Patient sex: F
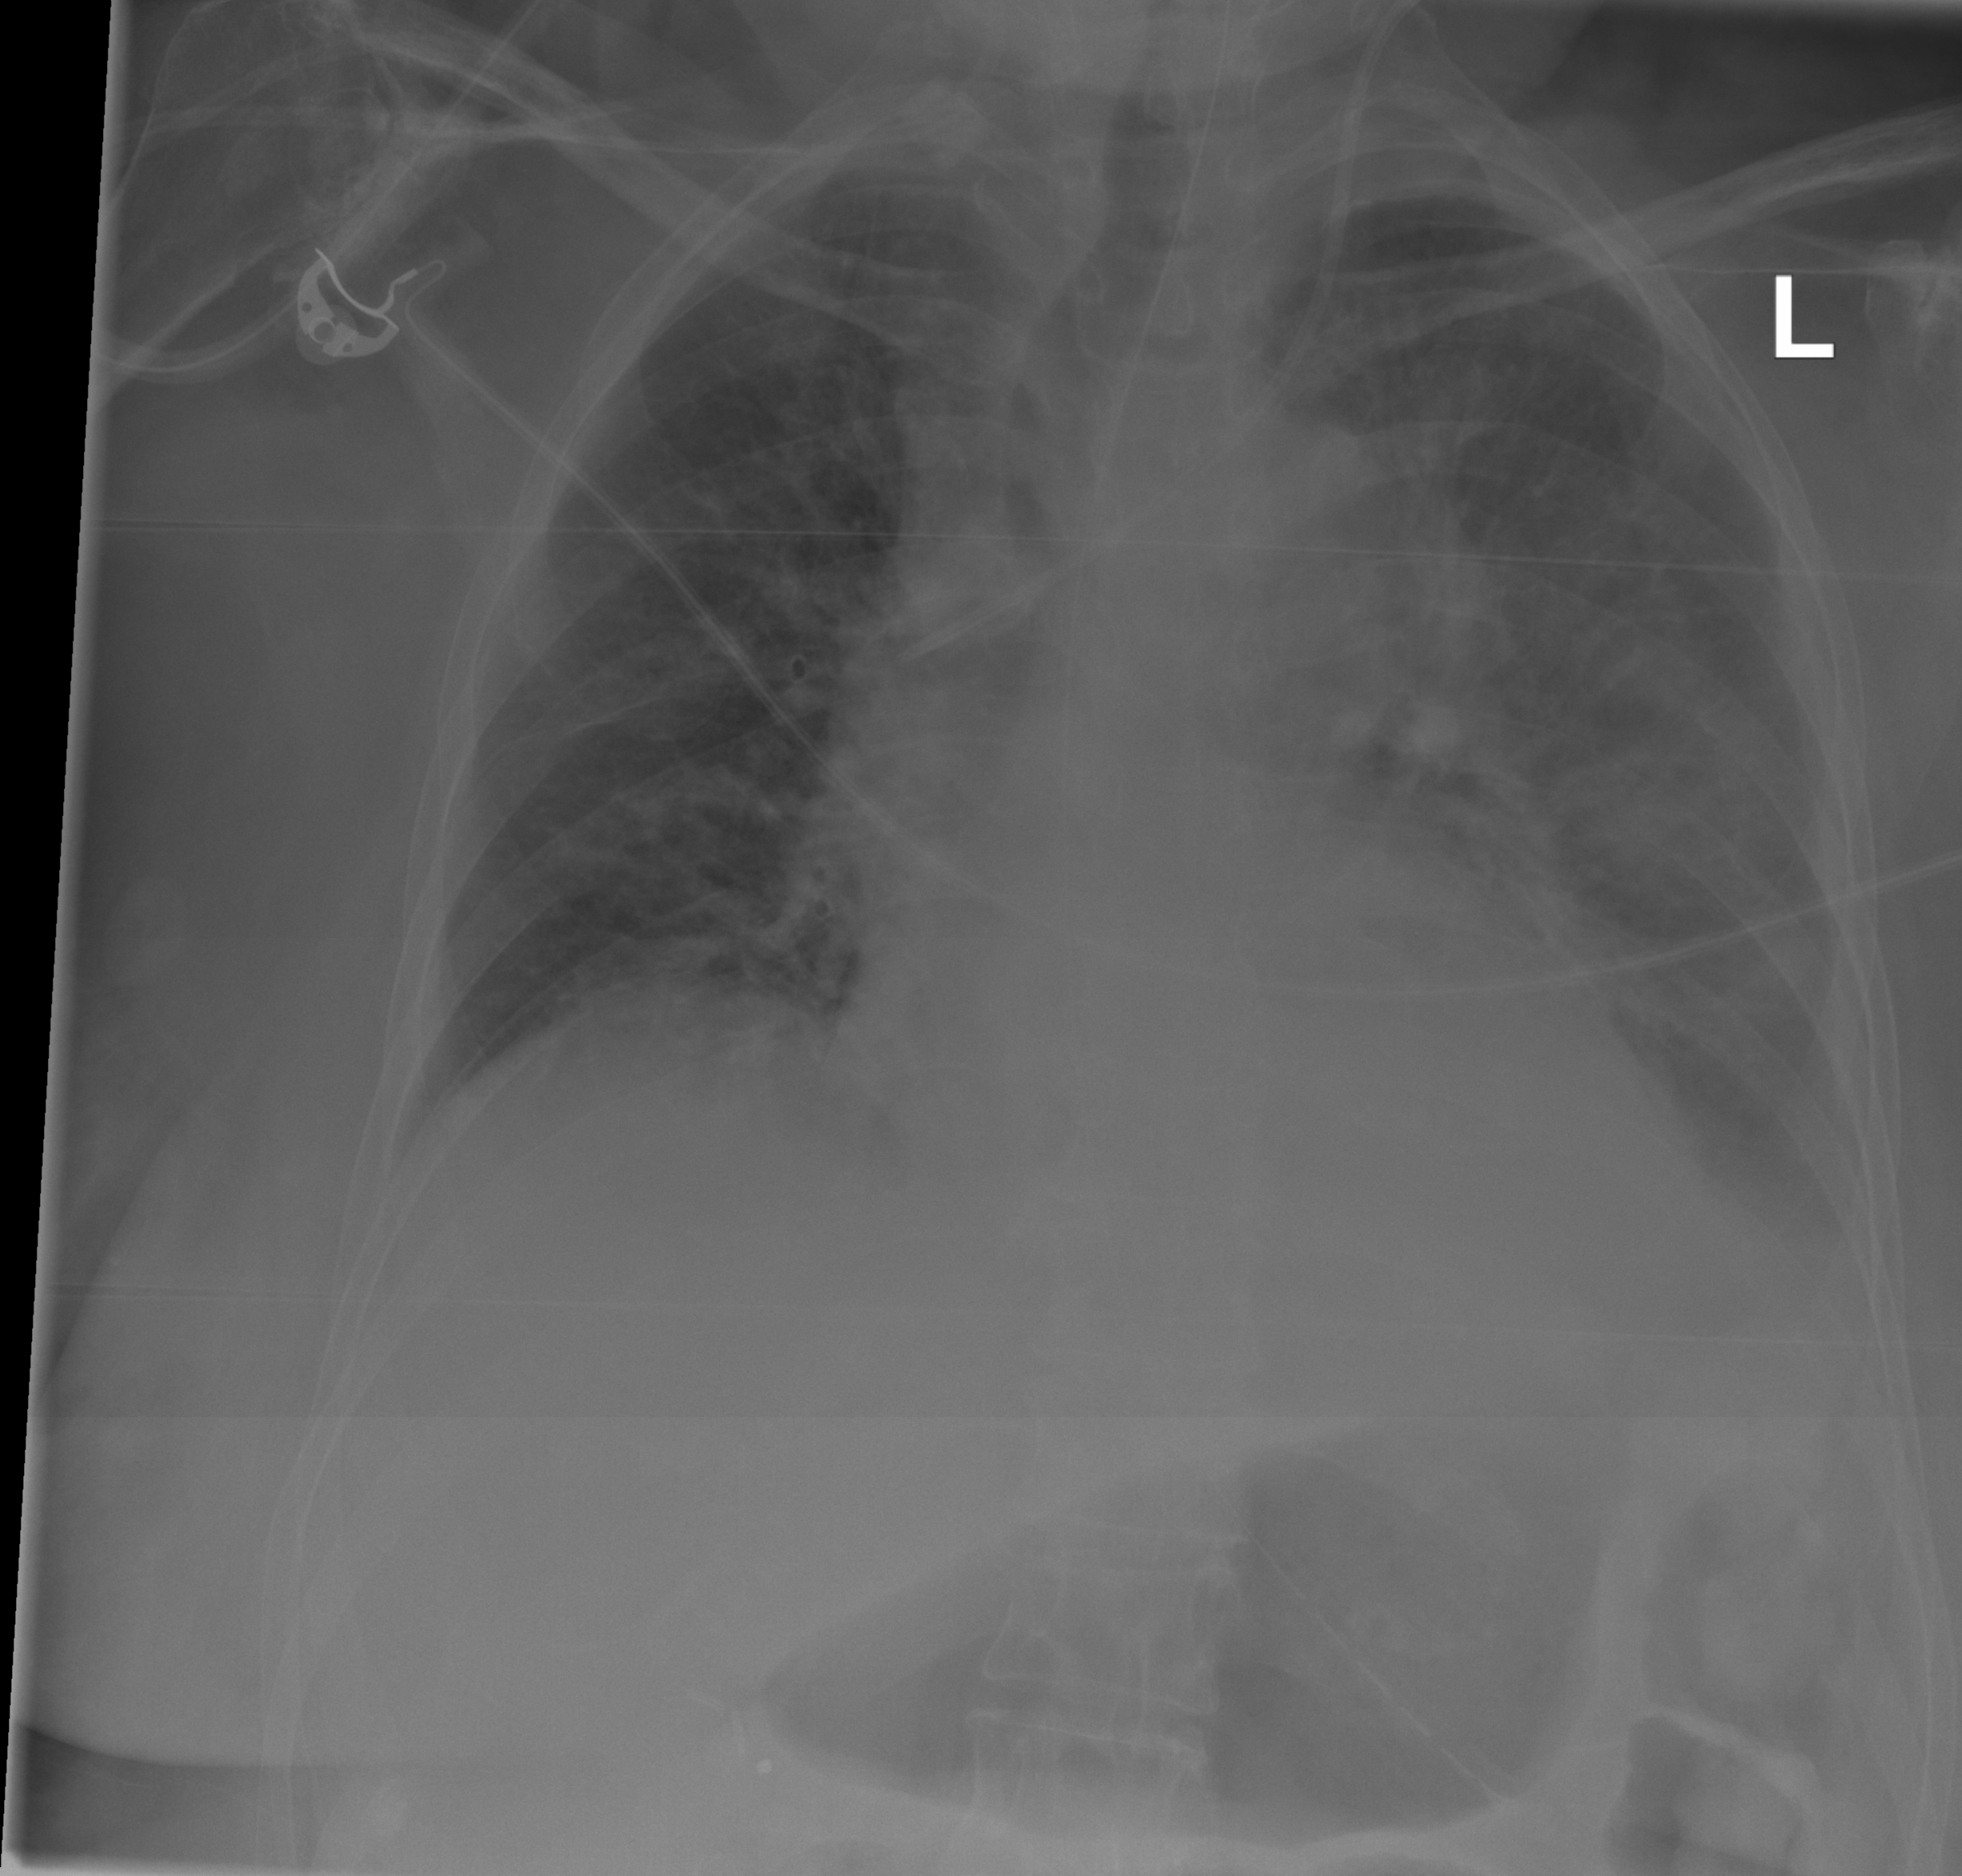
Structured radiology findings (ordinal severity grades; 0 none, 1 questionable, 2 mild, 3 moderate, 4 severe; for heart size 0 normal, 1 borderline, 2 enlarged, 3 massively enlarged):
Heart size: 1
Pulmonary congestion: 2
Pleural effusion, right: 0
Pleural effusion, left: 2
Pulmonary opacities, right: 0
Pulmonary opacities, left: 2
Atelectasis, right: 2
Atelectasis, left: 2